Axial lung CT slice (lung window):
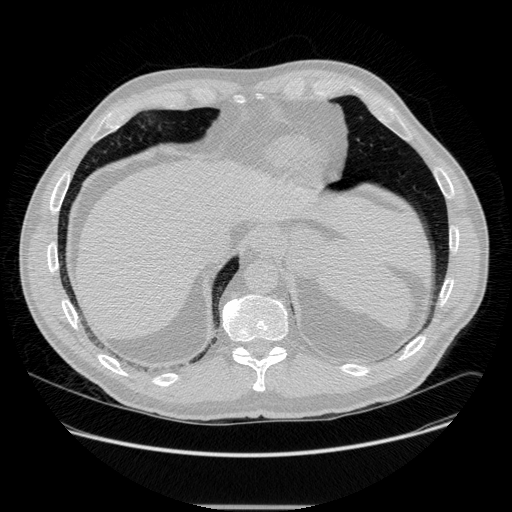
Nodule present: no